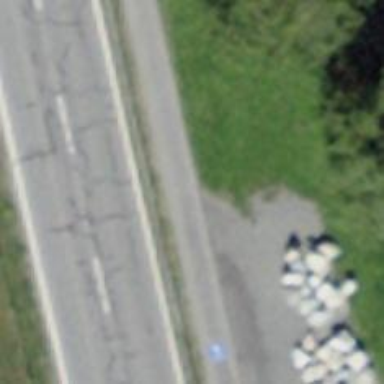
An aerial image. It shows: Asphalt sidewalk.